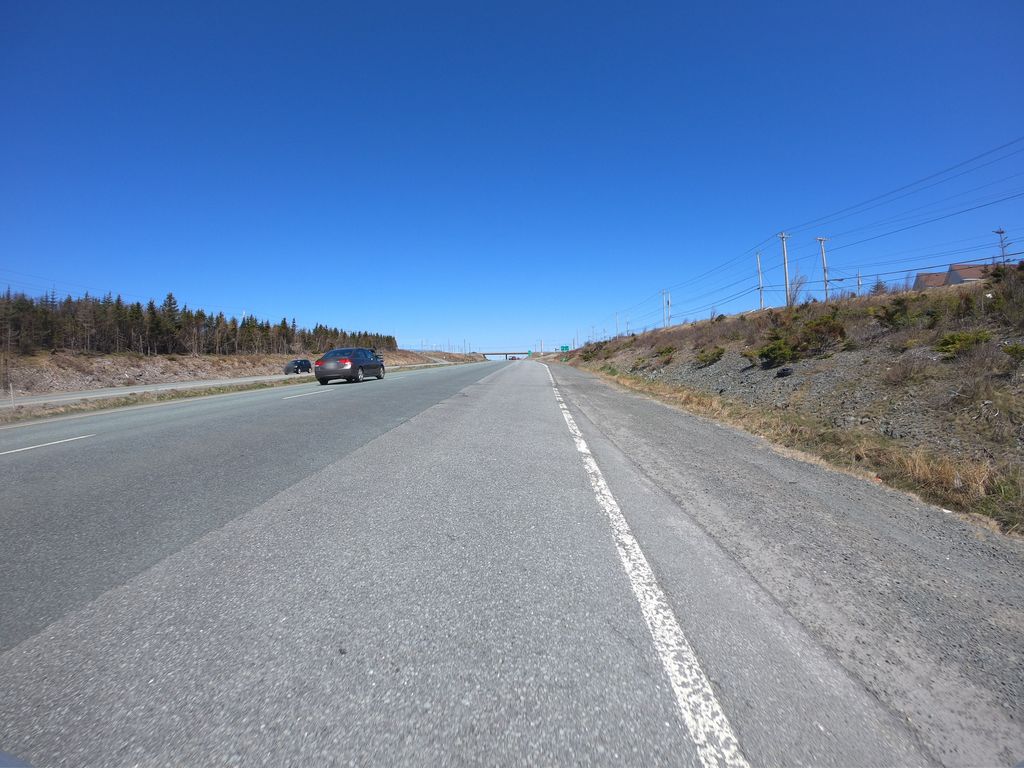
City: st_johns